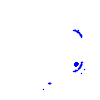
Particle: electron